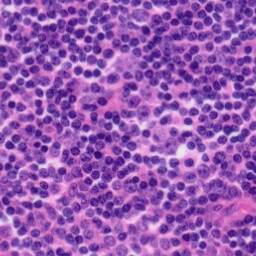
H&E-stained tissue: Tonsil